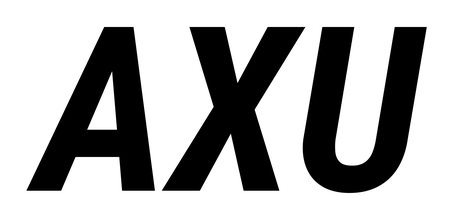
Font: Roboto-Italic_Condensed_Bold_Italic